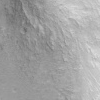
Atmospheric dust classification: not_dusty